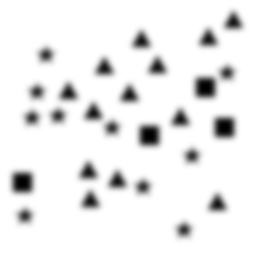
Squares: 4
Triangles: 13
Stars: 10
Total shapes: 27